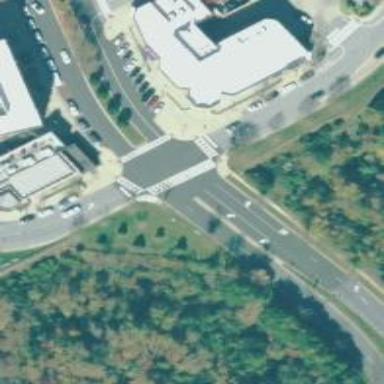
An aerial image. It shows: Marked road crossing.